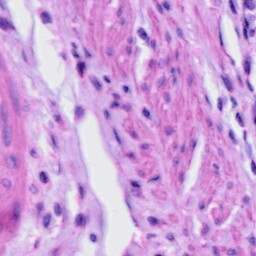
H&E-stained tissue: Cervix